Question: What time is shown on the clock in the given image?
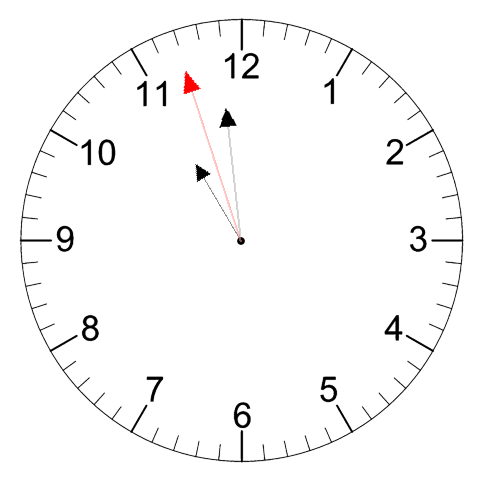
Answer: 10:58:57